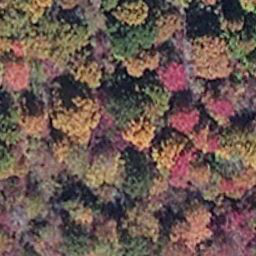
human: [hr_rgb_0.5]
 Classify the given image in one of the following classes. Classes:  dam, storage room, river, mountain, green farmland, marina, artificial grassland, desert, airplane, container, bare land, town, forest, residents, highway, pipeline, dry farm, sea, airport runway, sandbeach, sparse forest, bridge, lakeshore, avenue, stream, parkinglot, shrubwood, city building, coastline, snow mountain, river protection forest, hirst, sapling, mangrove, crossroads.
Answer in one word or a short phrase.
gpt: mangrove